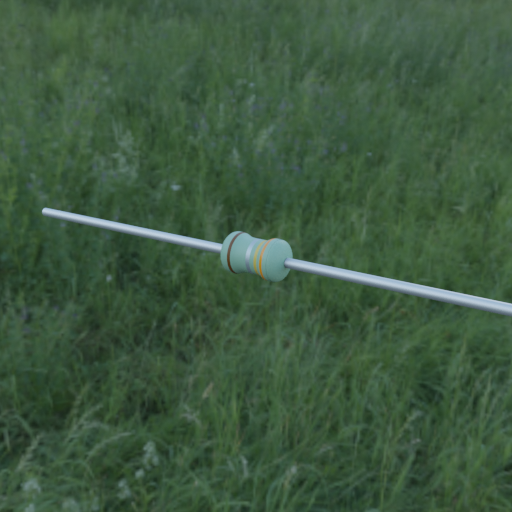
Resistor colour bands (in order): brown, silver, gold, orange